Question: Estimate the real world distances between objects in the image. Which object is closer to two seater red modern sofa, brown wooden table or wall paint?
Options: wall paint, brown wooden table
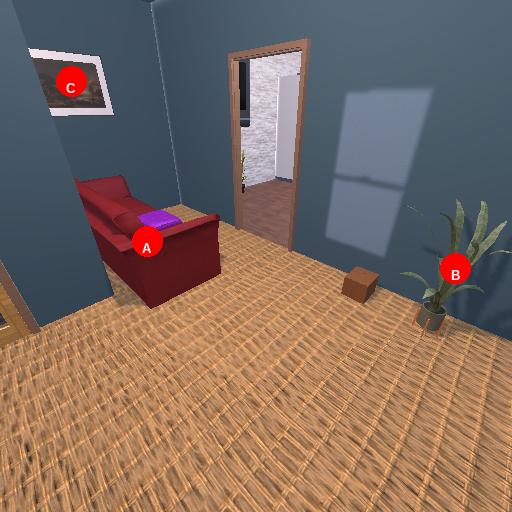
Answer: wall paint